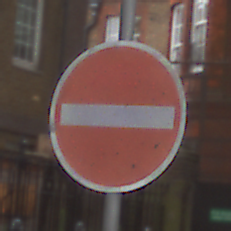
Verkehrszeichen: VerbotDerEinfahrt
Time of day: MorningAfternoon
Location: Outdoor (Urban)
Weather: Overcast
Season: NotSpecified
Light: Natural